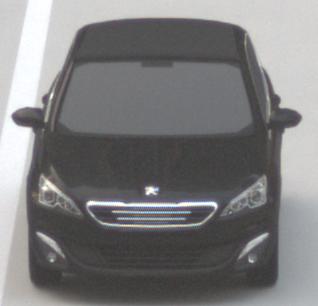
Make: Peugeot
Model: 308 VTi 82
Detailed model: 308 (II)
Model produced from: 2013/09
Model produced until: 2014/11
Doors: 5
Color: black
Road condition: dry road
Daytime: morning or afternoon
Contrast: low contrast